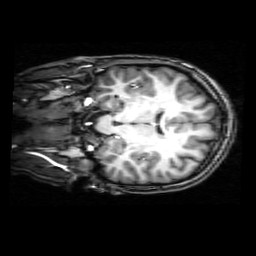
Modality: T1w
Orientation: coronal
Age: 21
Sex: female
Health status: healthy
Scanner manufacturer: philips
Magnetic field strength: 3 T
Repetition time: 0.008 s
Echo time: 0.0037 s